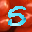
Label: 5